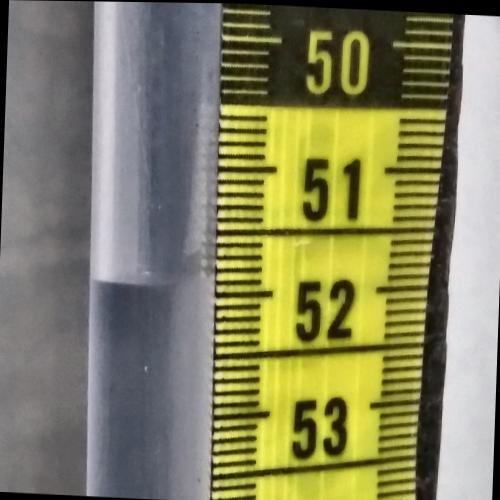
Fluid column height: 51.9 cm